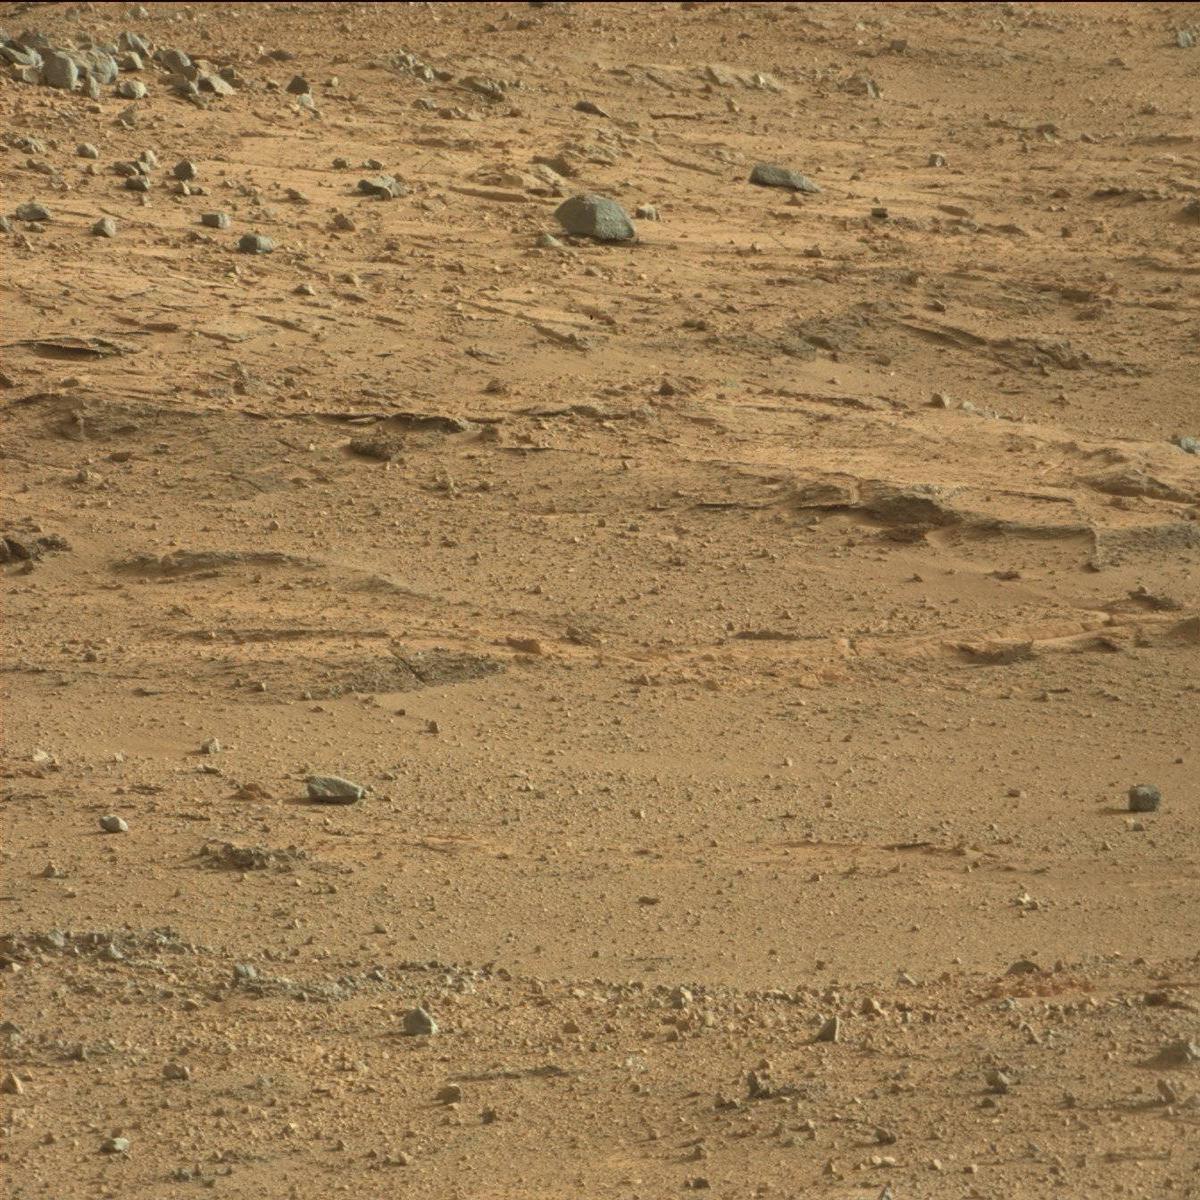
Terrain classes present: Bedrock, Rock, Sand / Soil